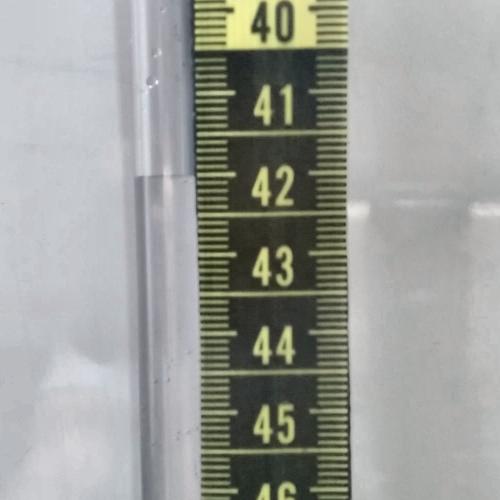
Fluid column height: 42.0 cm